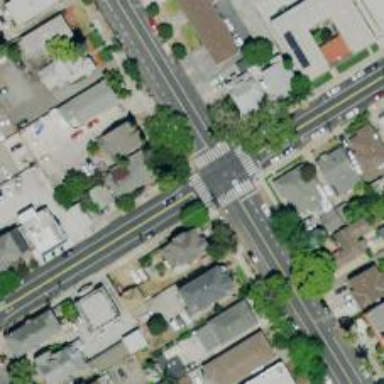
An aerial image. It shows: Solid stop line on the road.